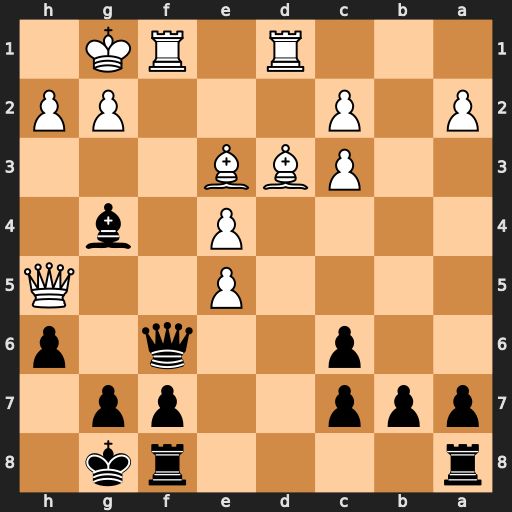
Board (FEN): r4rk1/ppp2pp1/2p2q1p/4P2Q/4P1b1/2PBB3/P1P3PP/3R1RK1
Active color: b
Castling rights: -
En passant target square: -
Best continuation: Qxf1+ Rxf1 Bxh5